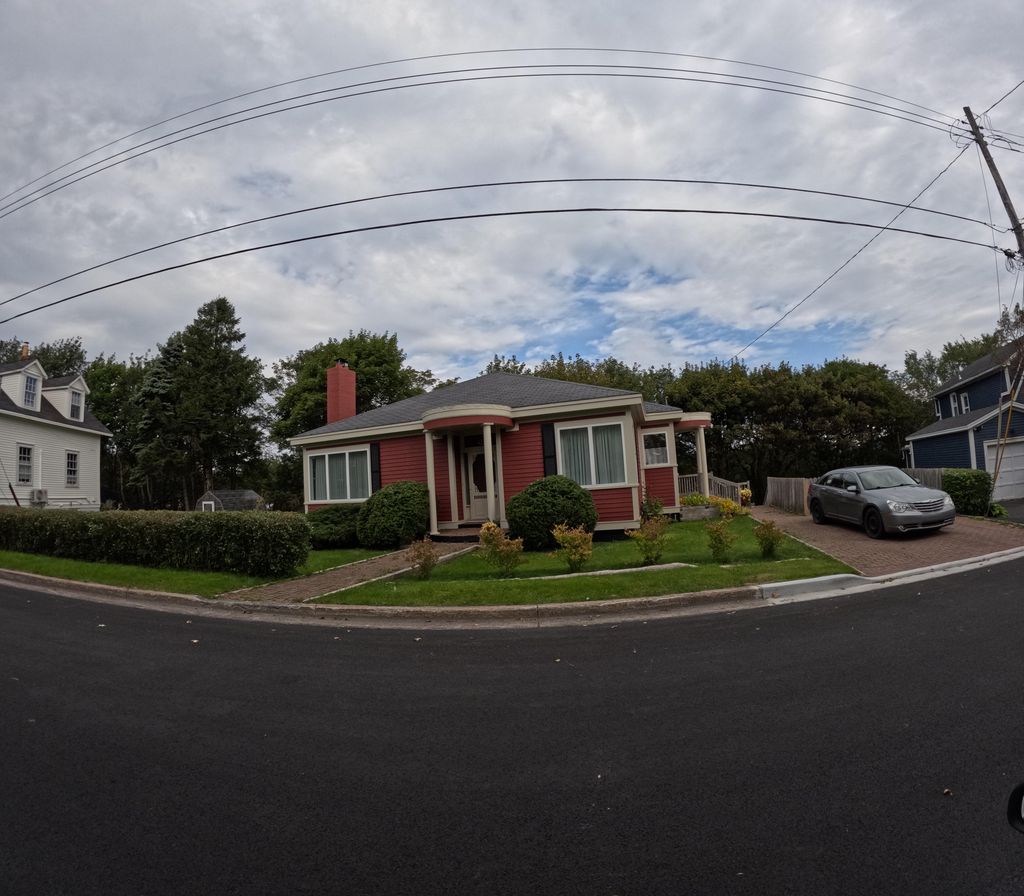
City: st_johns